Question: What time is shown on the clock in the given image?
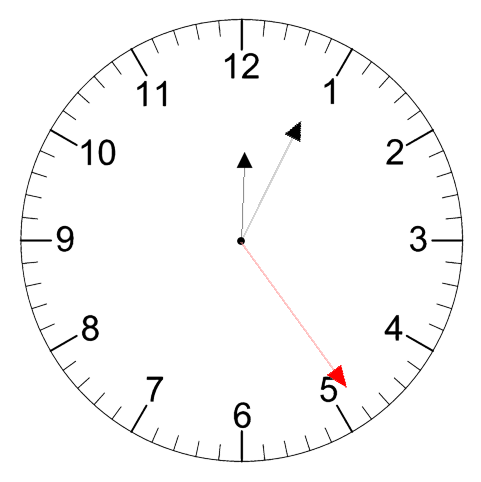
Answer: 12:04:24